Interaction volume radius: 10 \u00c5
Interaction volume height: 40 \u00c5
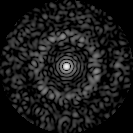
Disorder parameter: 0.8327